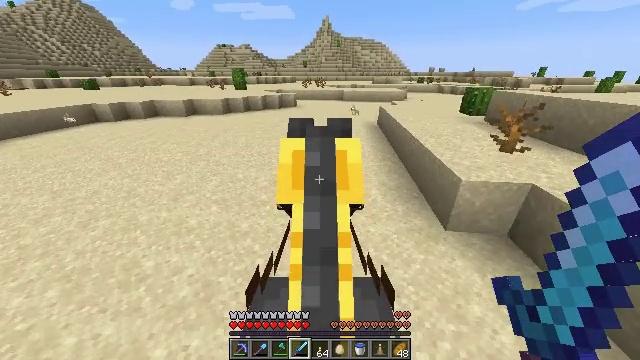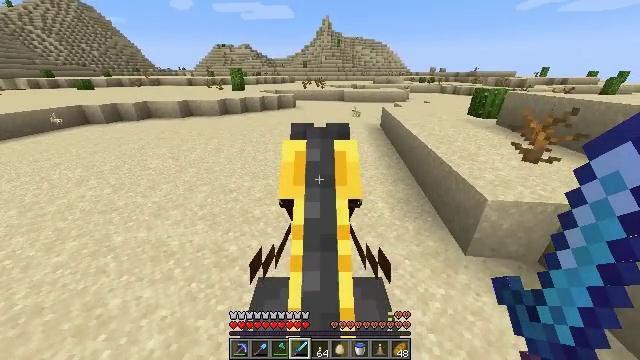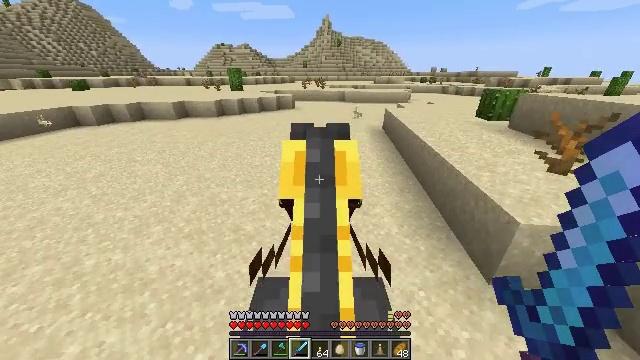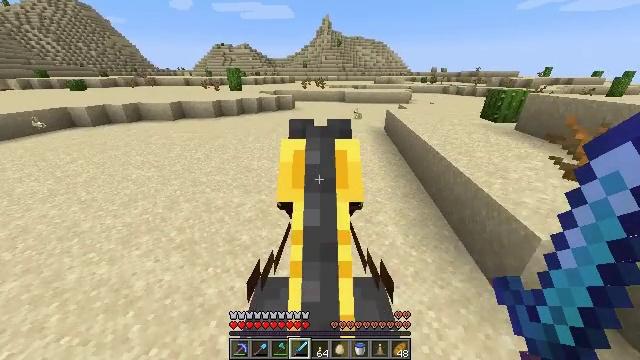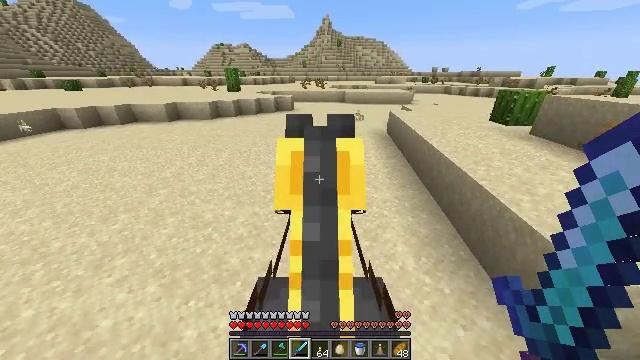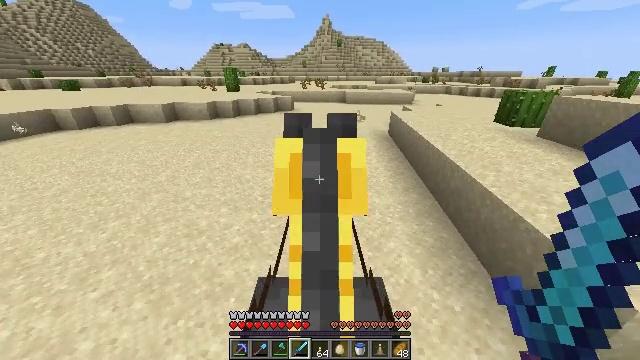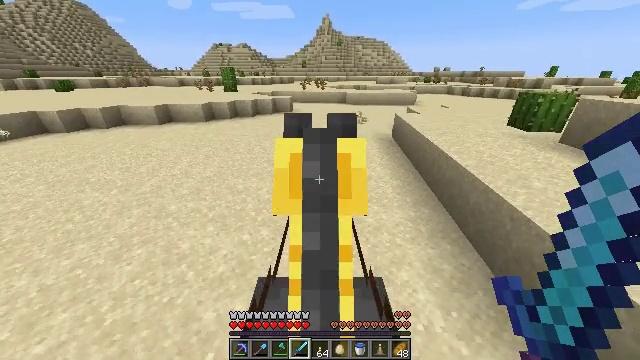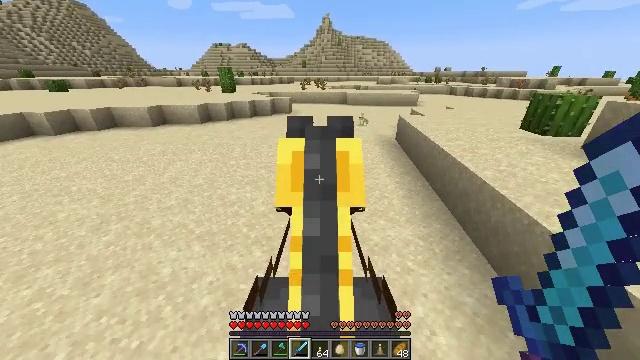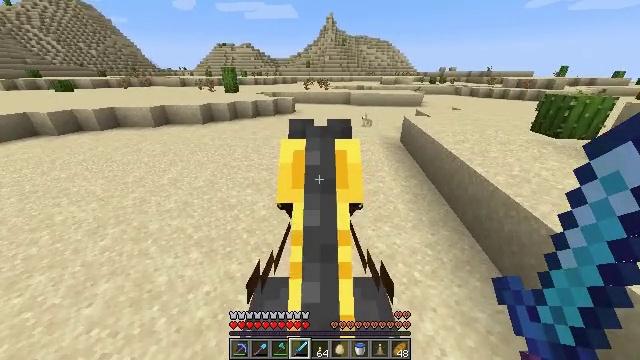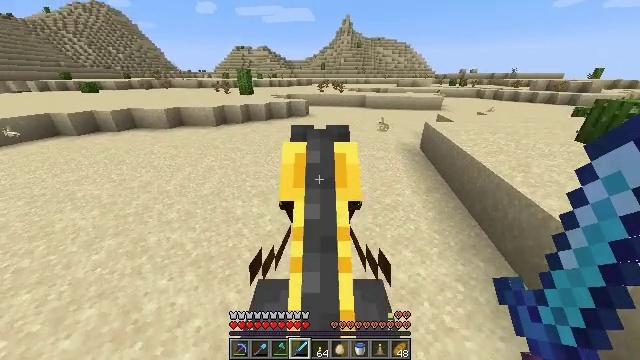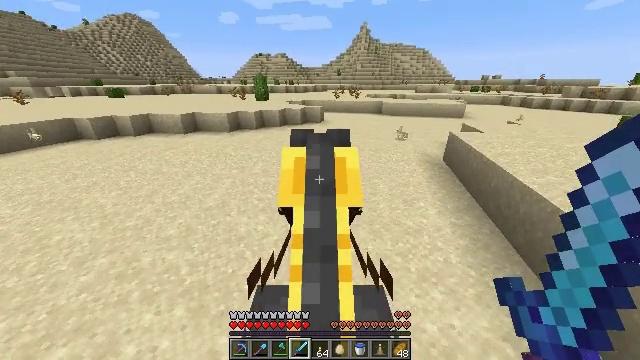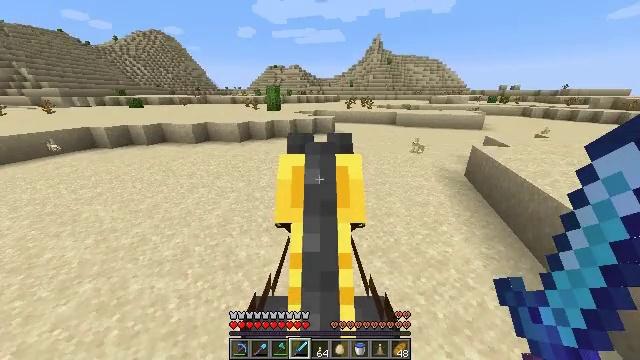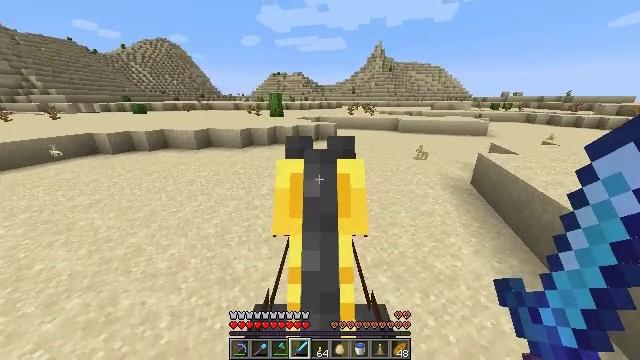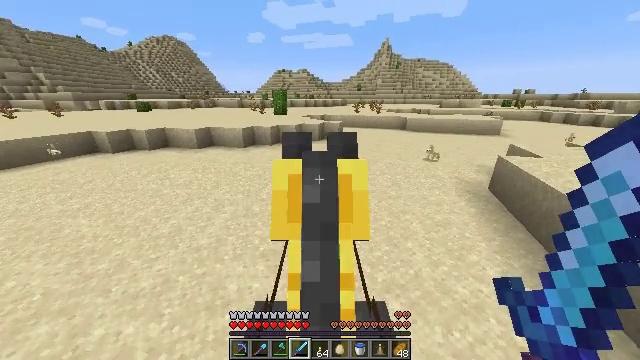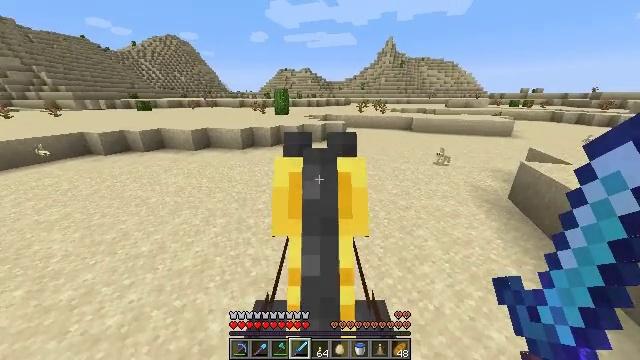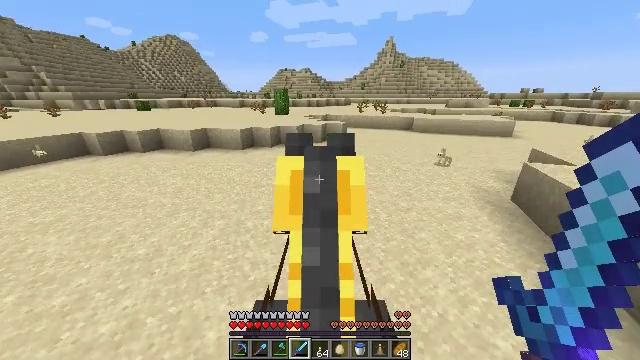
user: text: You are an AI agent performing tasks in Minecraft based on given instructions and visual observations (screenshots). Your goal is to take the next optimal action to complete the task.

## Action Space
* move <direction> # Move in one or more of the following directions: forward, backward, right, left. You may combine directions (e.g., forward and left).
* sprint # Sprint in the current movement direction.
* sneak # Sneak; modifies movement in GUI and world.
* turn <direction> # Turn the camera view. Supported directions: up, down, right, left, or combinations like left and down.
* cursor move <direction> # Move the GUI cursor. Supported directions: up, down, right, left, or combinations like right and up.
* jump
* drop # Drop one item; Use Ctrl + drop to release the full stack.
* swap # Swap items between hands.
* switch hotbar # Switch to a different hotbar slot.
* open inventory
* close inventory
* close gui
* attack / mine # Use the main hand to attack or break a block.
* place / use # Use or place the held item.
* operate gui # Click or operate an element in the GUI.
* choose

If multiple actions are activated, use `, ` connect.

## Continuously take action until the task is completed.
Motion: motion action
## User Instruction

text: Break the sandstone to collect.
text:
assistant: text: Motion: move forward, sprint
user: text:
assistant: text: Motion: move forward, sprint
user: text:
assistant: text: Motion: move forward, sprint
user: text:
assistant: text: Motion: move forward, sprint
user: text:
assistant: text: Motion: move forward, sprint
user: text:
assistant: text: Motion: move forward, sprint
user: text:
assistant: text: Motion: move forward, sprint
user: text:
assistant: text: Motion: move forward, sprint, turn left
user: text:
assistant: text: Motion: move forward, sprint, turn left
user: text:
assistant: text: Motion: move forward, sprint, turn left and up
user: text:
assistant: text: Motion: move forward, sprint, turn left and up
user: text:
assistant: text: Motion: move forward, sprint, turn left and up
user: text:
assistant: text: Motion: move forward, sprint, turn left
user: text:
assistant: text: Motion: move forward, sprint
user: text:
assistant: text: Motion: move forward, sprint
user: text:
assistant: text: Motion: move forward, sprint
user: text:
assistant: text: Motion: move forward, sprint
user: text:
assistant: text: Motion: move forward, sprint
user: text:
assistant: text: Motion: move forward, sprint
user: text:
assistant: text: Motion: move forward, sprint
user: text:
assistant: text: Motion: move forward, sprint, turn up
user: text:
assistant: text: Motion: move forward, sprint
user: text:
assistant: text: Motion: move forward, sprint
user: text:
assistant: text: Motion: move forward, sprint
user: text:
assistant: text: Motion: move forward, sprint
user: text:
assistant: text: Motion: move forward, sprint
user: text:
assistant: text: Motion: move forward, sprint, turn left
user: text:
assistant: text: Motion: move forward, sprint, turn left
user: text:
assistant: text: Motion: move forward, sprint, turn left
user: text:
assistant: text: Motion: move forward, sprint, turn left